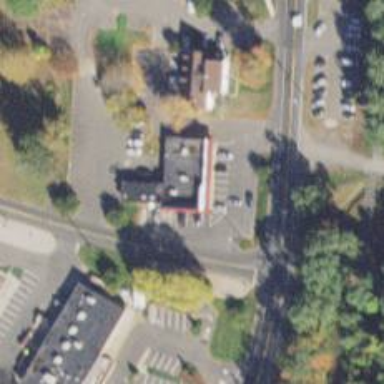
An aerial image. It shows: Convenience shop.